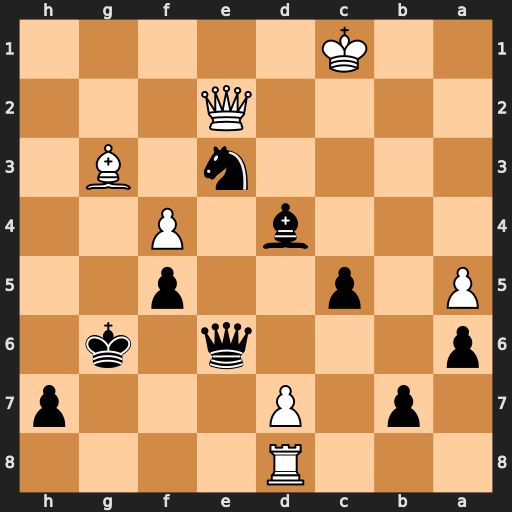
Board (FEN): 3R4/1p1P3p/p3q1k1/P1p2p2/3b1P2/4n1B1/4Q3/2K5
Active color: b
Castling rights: -
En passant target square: -
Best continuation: Qb3 Rg8+ Qxg8